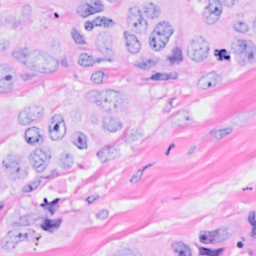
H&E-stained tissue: Breast